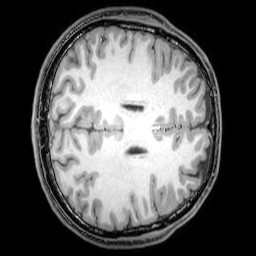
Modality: T1w
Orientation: axial
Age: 20
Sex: male
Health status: healthy
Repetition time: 0.081 s
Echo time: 0.037 s